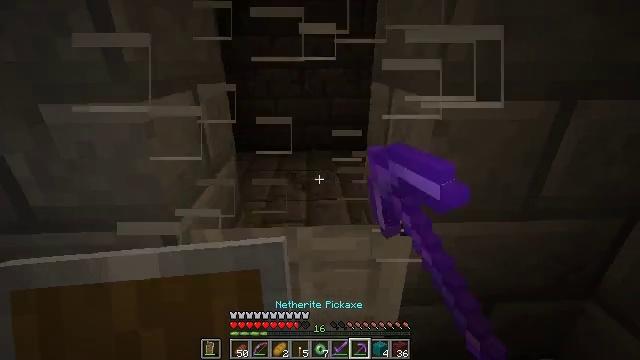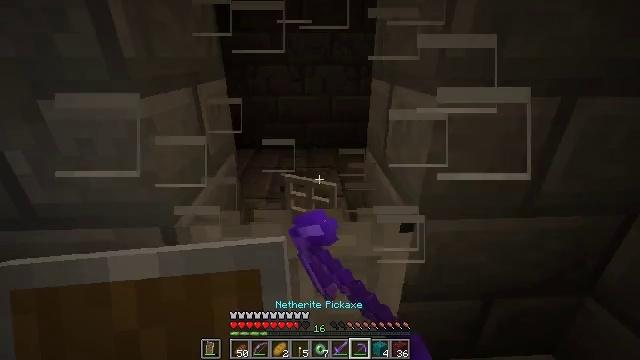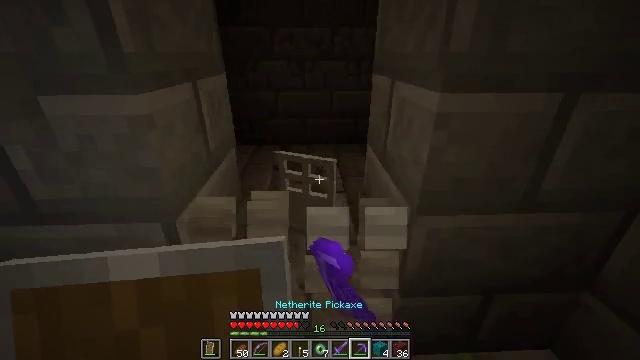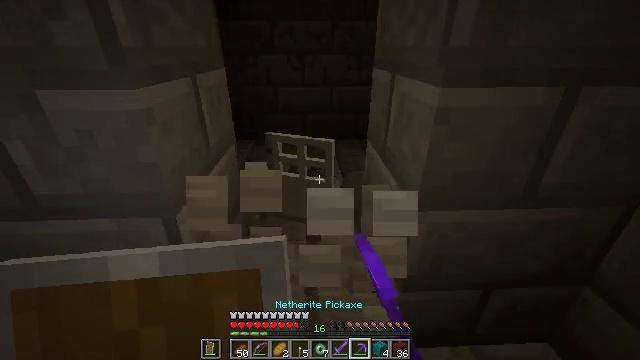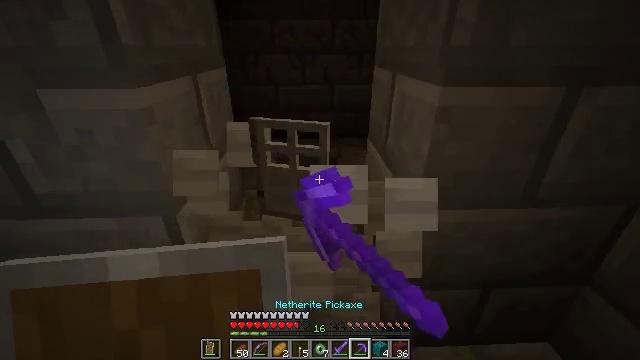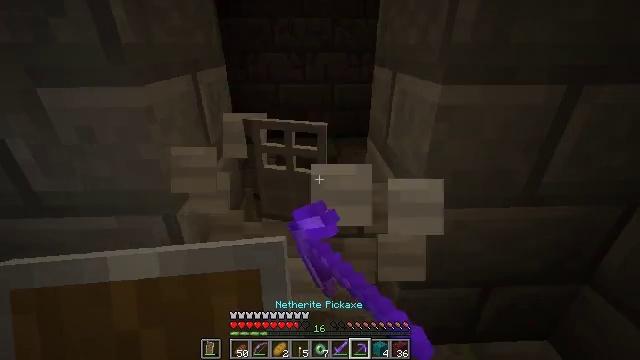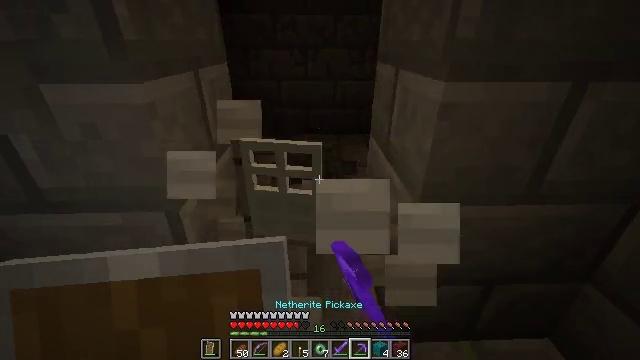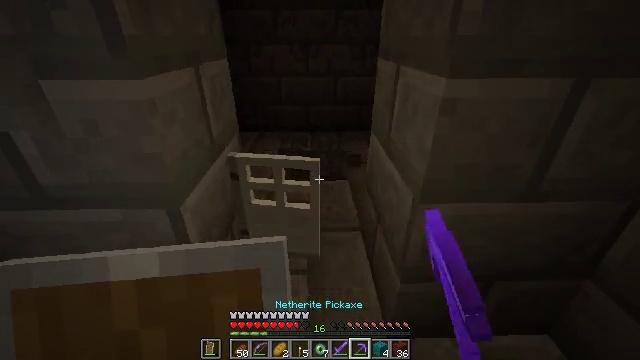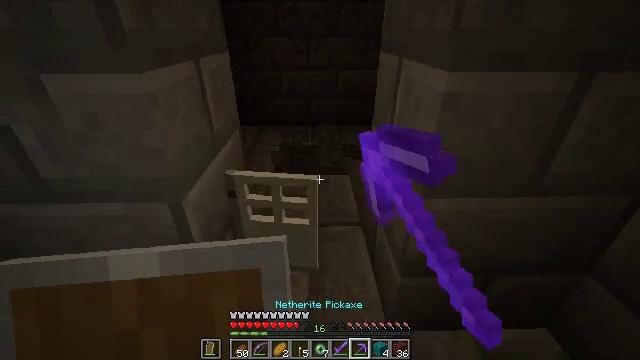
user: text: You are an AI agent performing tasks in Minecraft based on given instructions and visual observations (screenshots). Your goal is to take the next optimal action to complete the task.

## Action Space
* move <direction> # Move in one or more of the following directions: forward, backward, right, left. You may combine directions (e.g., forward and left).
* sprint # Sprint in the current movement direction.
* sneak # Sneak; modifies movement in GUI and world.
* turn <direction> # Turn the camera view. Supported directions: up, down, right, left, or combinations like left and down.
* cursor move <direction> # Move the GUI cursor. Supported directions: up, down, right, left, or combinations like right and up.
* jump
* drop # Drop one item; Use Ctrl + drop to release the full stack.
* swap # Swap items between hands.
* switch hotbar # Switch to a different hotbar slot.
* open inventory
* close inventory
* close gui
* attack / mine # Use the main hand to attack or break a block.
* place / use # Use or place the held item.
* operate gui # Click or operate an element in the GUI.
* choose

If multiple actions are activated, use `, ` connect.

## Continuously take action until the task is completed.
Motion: motion action
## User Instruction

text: Attack the cracked stone bricks to reclaim them.
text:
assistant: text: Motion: attack / mine
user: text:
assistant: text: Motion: attack / mine
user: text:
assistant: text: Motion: turn down, attack / mine
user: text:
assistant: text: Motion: attack / mine
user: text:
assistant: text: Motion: attack / mine
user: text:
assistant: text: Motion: attack / mine
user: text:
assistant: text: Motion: attack / mine
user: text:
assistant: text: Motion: turn down, attack / mine
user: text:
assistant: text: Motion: no_op